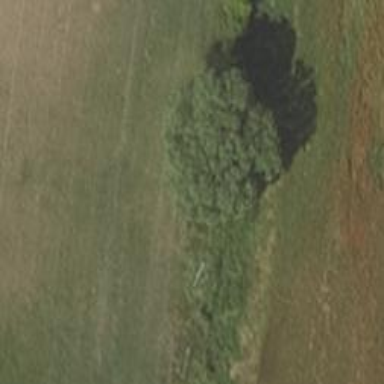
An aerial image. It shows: Deciduous broadleaved tree.